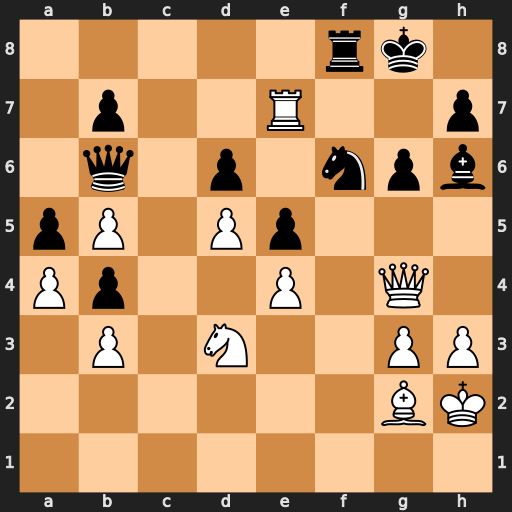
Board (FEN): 5rk1/1p2R2p/1q1p1npb/pP1Pp3/Pp2P1Q1/1P1N2PP/6BK/8
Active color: w
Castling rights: -
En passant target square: -
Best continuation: Qe6+ Kh8 Nxe5